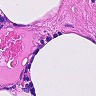
Metastatic tissue present: no